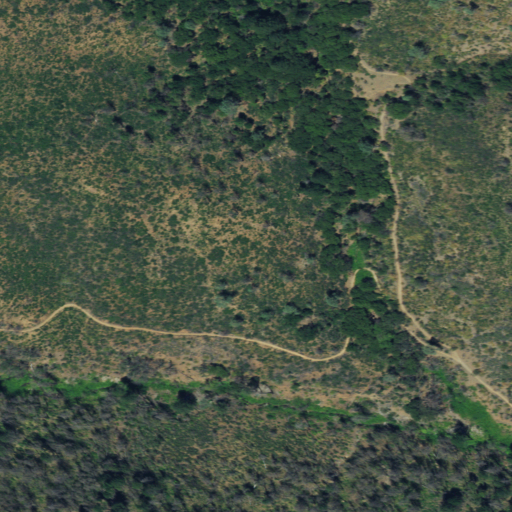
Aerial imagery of valley in California named Boswell Gulch containing shrub, open development, evergreen forest, and grassland